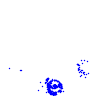
Particle: electron